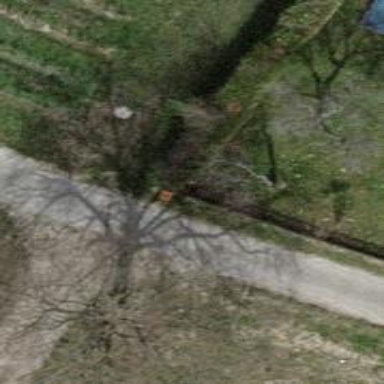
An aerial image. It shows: Aerial marker colored orange.